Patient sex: M
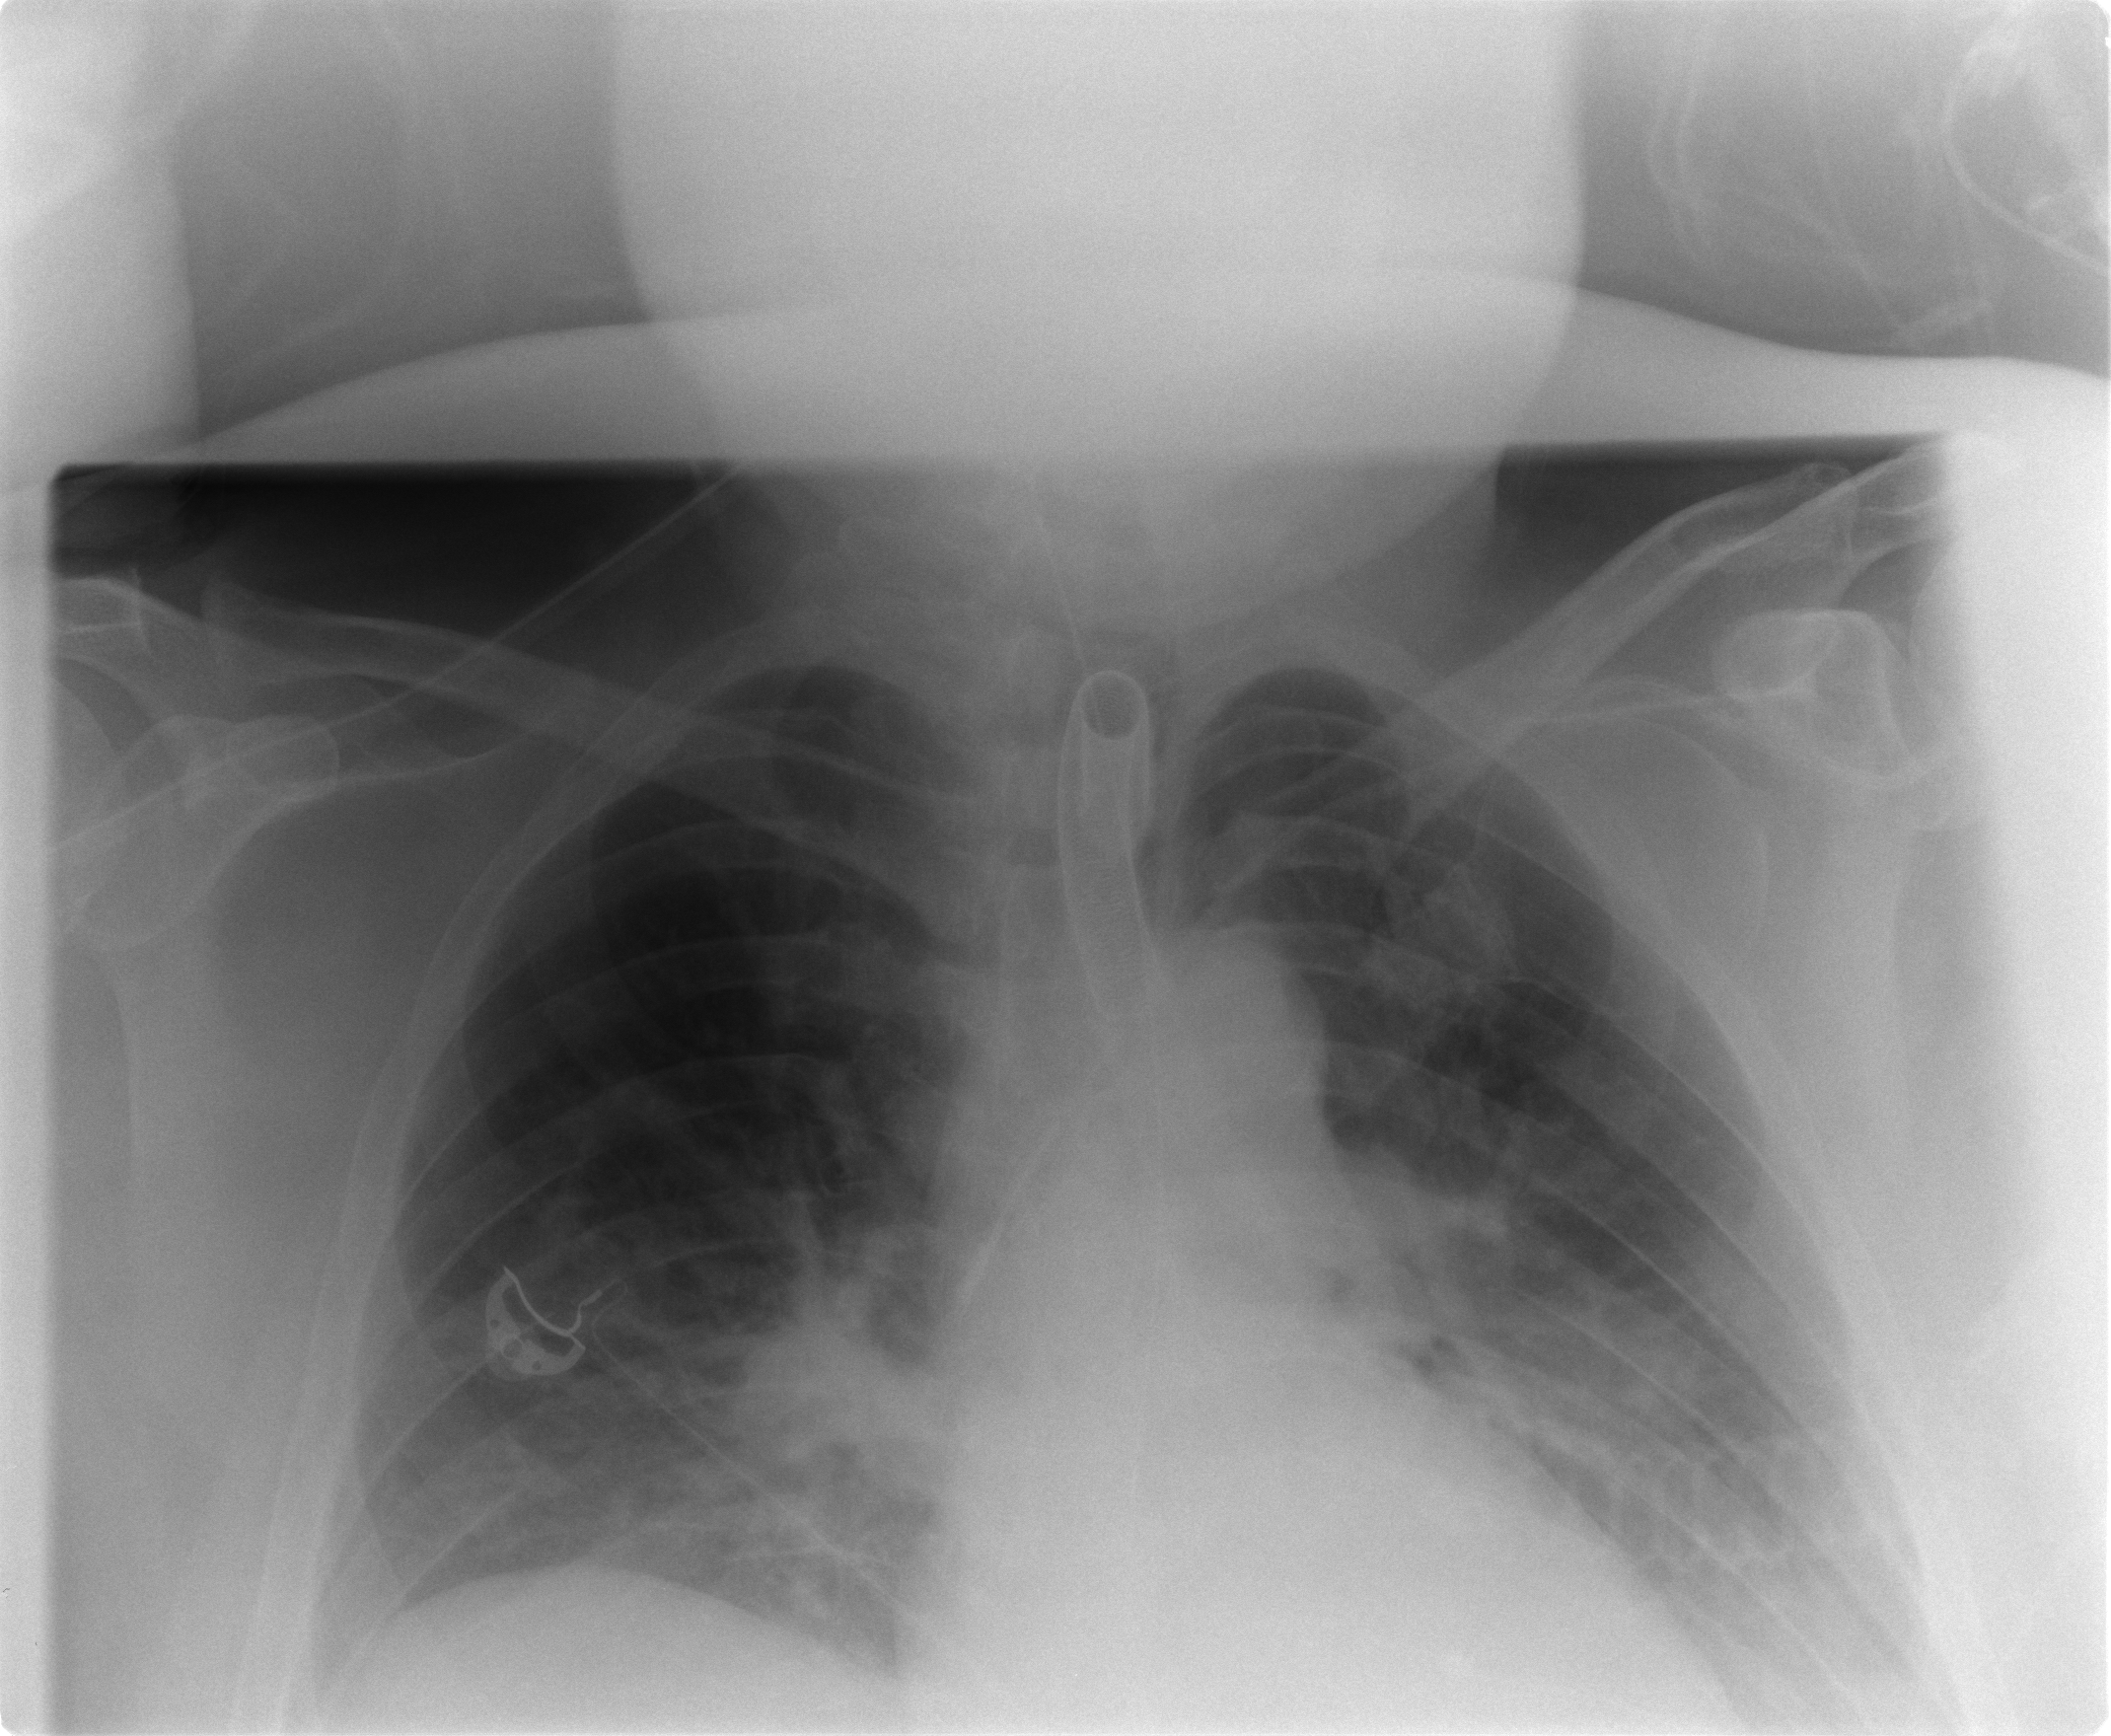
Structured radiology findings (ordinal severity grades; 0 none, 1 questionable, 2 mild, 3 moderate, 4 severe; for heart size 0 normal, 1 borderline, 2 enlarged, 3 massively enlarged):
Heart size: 1
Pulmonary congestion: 2
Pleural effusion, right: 2
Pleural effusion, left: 2
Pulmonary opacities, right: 2
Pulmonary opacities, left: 1
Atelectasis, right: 3
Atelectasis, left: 2